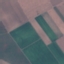
Land use / land cover: AnnualCrop